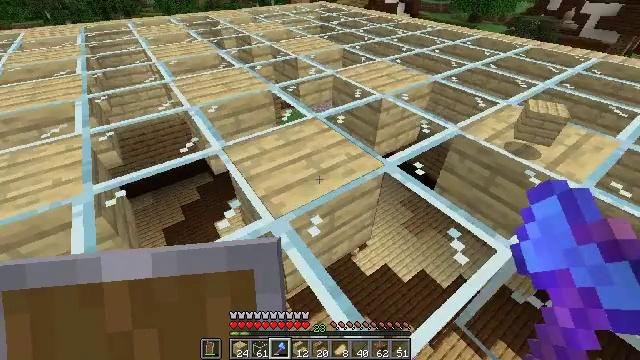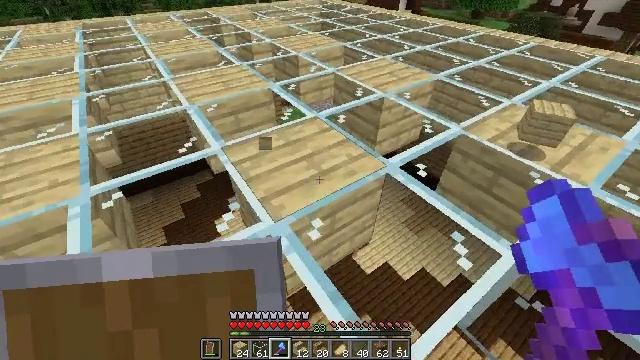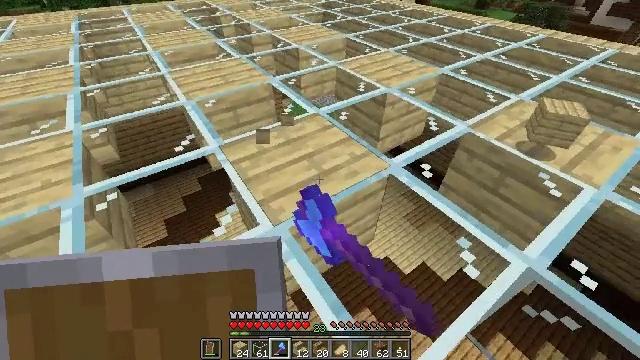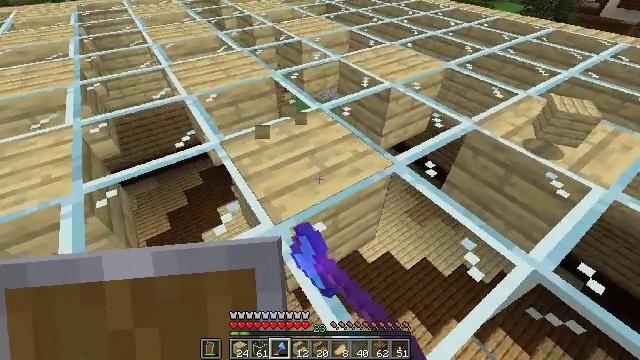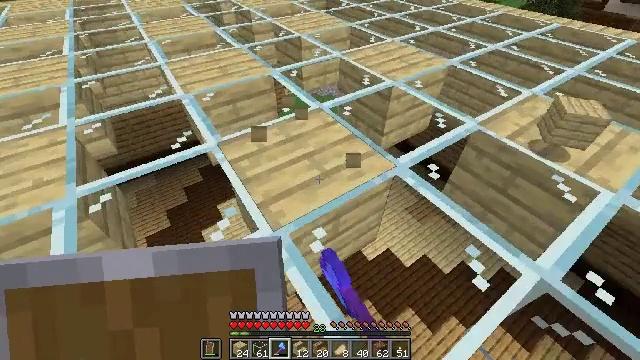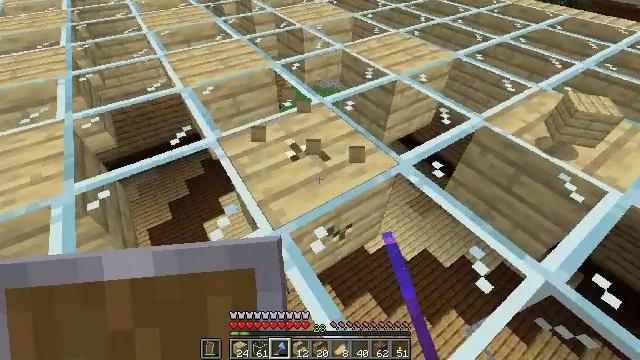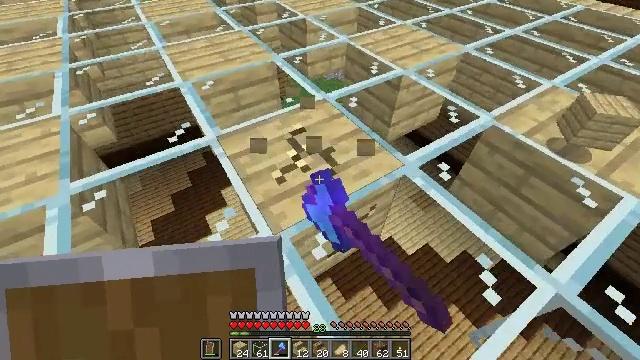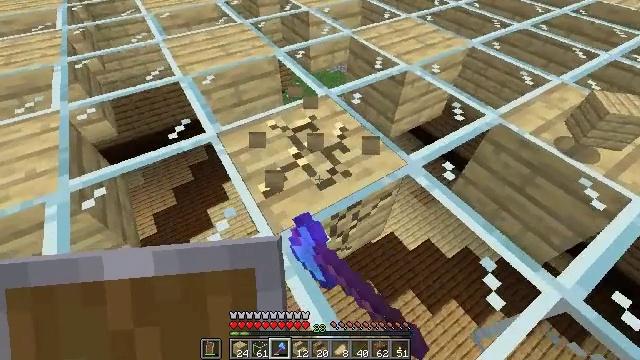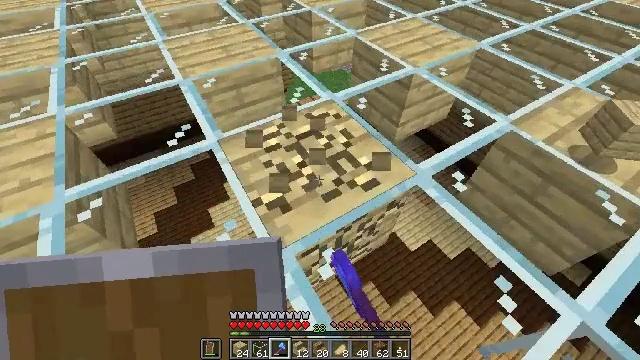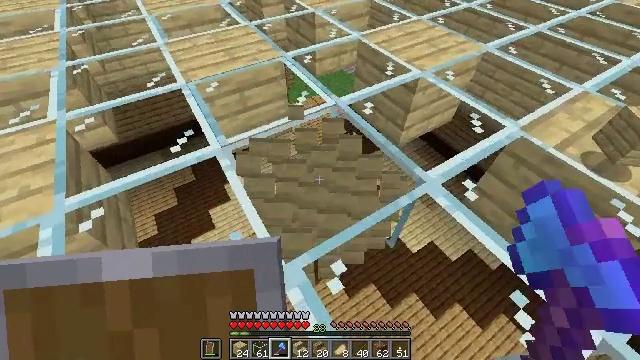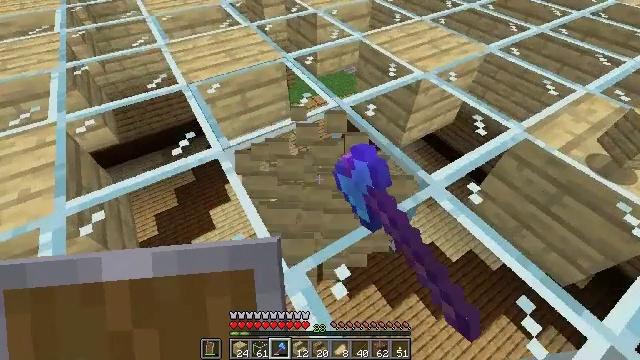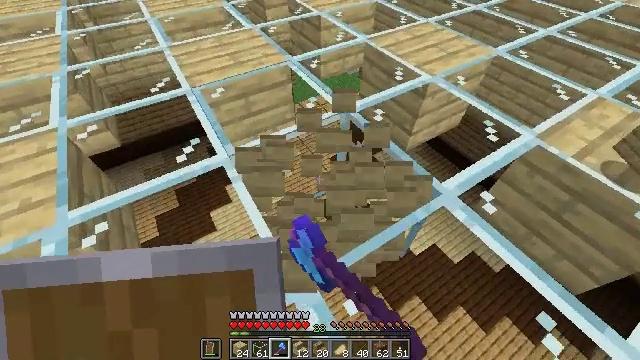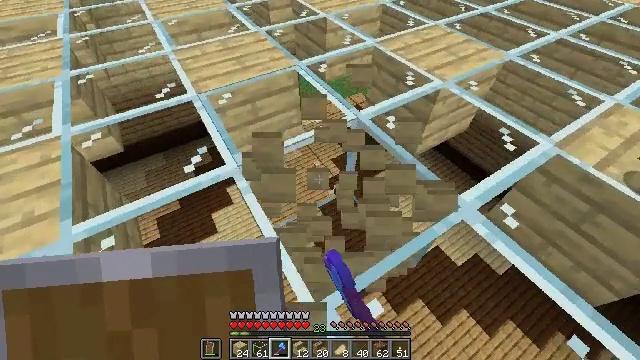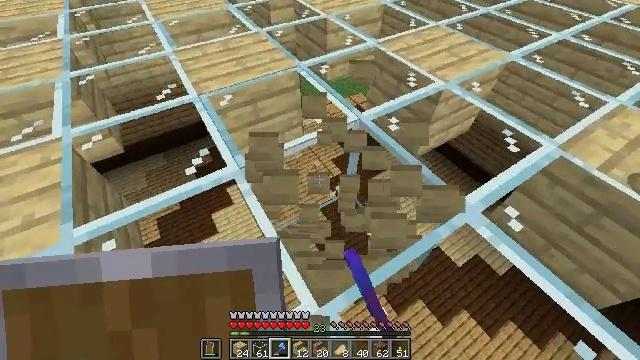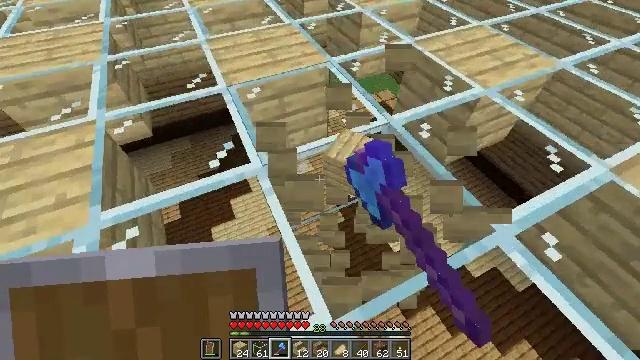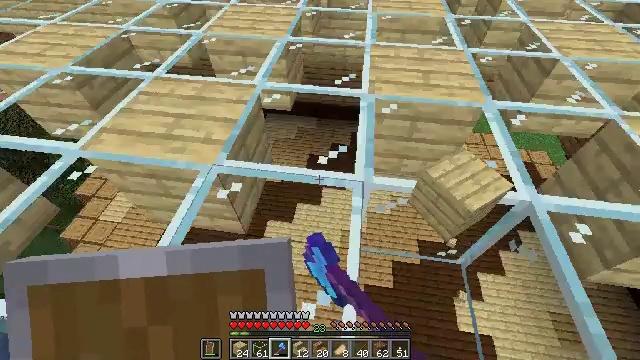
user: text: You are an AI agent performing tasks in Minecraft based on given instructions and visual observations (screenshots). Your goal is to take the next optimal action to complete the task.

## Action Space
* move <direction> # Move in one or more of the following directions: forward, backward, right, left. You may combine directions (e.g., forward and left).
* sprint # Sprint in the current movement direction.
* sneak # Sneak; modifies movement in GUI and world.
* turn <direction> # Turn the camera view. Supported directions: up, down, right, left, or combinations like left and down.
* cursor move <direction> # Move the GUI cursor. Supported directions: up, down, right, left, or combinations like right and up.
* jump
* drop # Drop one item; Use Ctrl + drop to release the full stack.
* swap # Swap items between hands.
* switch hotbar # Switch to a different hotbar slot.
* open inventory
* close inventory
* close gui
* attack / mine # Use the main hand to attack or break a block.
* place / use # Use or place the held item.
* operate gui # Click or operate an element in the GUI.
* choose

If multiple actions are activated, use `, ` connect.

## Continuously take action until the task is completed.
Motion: motion action
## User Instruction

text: Collect birch planks from structures.
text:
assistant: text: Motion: move forward, sneak, attack / mine
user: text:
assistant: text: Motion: move forward, sneak, turn down, attack / mine
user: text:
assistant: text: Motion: move forward, sneak, turn down, attack / mine
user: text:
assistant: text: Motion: move forward, sneak, attack / mine
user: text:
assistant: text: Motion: move forward, sneak, turn down, attack / mine
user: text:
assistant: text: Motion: move forward, sneak, turn down, attack / mine
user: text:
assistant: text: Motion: move forward, sneak, turn down, attack / mine
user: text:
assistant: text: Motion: move forward and move left, sneak, attack / mine
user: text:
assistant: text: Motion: move forward and move left, sneak, attack / mine
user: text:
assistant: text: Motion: move forward and move left, sneak, attack / mine
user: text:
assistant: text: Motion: move forward and move left, sneak, attack / mine
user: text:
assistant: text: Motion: move forward and move left, sneak, attack / mine
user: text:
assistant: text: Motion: move forward, sneak, attack / mine
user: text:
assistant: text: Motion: move forward, sneak, turn left and down, attack / mine
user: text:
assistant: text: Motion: move forward, sneak, turn left and up
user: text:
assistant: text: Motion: move forward and move left, sneak, turn left and up
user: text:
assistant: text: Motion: move forward and move left, sneak, turn left
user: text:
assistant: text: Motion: move forward and move left, sneak
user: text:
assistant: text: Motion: move forward and move left, sneak
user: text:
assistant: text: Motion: move forward, sneak, turn right
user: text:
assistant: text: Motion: move forward, sneak, turn right
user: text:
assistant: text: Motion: move forward, sneak, turn right
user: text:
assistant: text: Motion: move forward, sneak, attack / mine
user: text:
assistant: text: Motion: move forward, sneak, attack / mine
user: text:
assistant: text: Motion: move forward, sneak, attack / mine
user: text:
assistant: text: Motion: move forward, sneak, turn down, attack / mine
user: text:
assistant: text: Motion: move forward, sneak, turn down, attack / mine
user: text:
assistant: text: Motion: move forward, sneak, attack / mine
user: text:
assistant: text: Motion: move forward, sneak, attack / mine
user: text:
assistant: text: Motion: move forward and move right, sneak, attack / mine